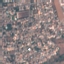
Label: Residential